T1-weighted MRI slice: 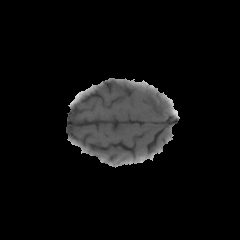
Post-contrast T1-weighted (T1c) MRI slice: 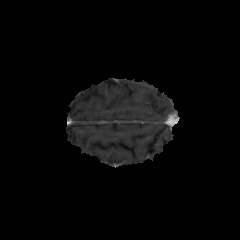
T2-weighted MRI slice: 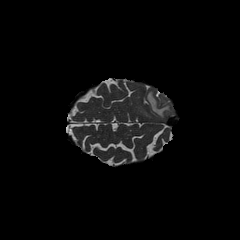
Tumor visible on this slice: yes